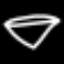
Label: diamond